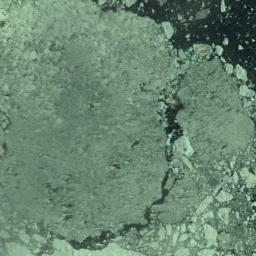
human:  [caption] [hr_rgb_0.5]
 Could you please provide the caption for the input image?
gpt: Countless ice cubes of various sizes are tightly connected into a large piece floating on the deep blue sea and covering the sea .

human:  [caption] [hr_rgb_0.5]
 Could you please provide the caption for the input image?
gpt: Sea ice is surrounded by water .

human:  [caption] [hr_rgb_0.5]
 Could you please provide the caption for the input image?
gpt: Two ice hummocks and a lot of small pieces of sea ice float in the deep blue sea .

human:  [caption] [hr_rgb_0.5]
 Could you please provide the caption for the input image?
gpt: There are many ice on the deep green sea .

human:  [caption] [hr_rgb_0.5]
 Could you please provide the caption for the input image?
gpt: There are sea ice on the ice sheet .